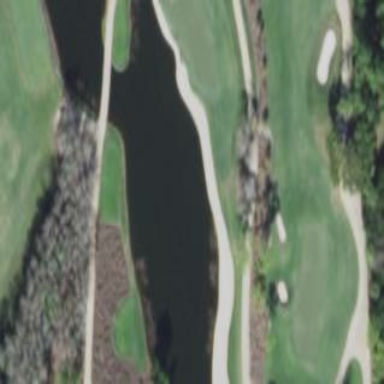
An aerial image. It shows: Sandy area is golf bunker.